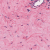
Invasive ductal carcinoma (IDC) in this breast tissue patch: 0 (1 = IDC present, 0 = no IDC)